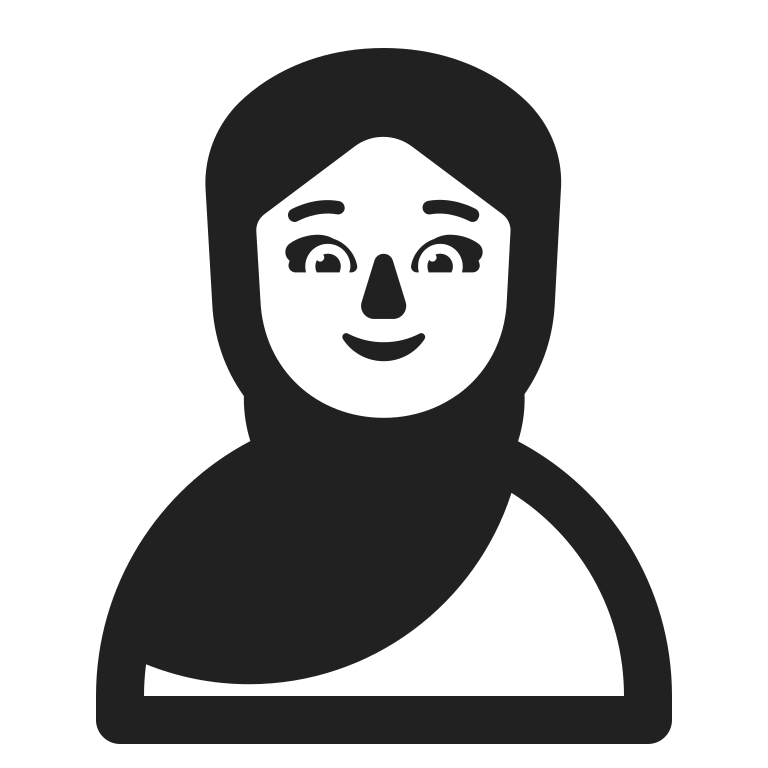
woman with headscarf high contrast default